Question: My requirement is to implement a list of countries for my user to select and their phone number.
In my desperate attempts, <URL> was the article I followed.
I have a ListView setup this way:
The country names are trial, so it will not make sense.
ViewModel: Where I've hard-coded the list of countries
'''
This looks fine.
This is my Model: It is in the constructor of the class Bpage2
<pre>
public Bpage2()
{
//creating the instance of the View Model and setting it as the data context of the page
this.InitializeComponent();
var viewModel = new CountryList_test();
this.DataContext = viewModel;
}
'''
'''
This is my View:
<!--countryListForGroupMechanism comes from the ViewModel-->
<ListView Name="lstv_countries"
ItemsSource="{Binding countryListForGroupMechanism}" >
</ListView>
'''
And this is my output, and it is driving me nuts. I am sure the issue is in the V-M level, but i don't know where.

Please help me figure out where the issue is. Thanks in advance :)
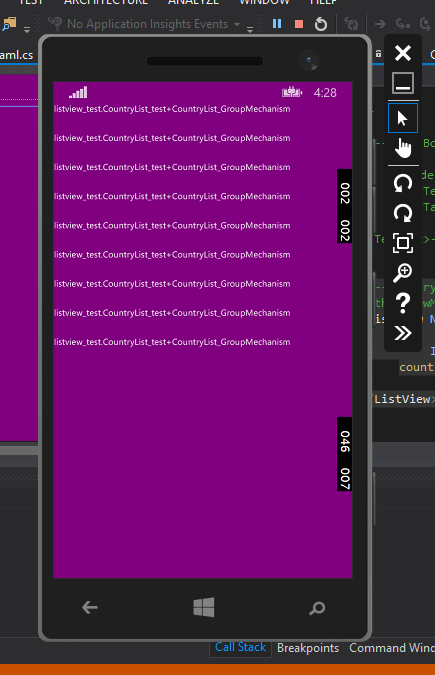
Answer: If you expect to see the country names then set the DisplayMemeberPath, so the following should do:
'''
<ListView Name="lstv_countries" DisplayMemeberPath="countryNameForGroupMechanism"
ItemsSource="{Binding countryListForGroupMechanism}" >
</ListView>
'''
Or use an 'ItemTemplate'
'''
<ListView Name="lstv_countries" ItemsSource="{Binding countryListForGroupMechanism}" >
<ListView.ItemTemplate>
<DataTemplate>
<TextBlock Text="{Binding Path=countryNameForGroupMechanism}"/>
</DataTemplate>
</ListView.ItemTemplate>
</ListView>
'''